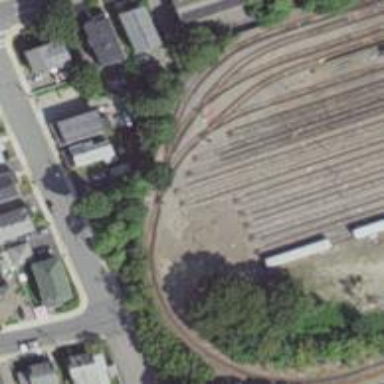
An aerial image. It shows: Electrified rail passing through service yard.